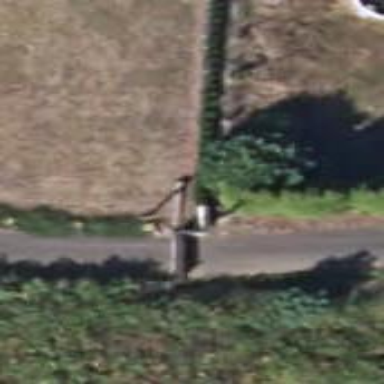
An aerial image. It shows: Gate.